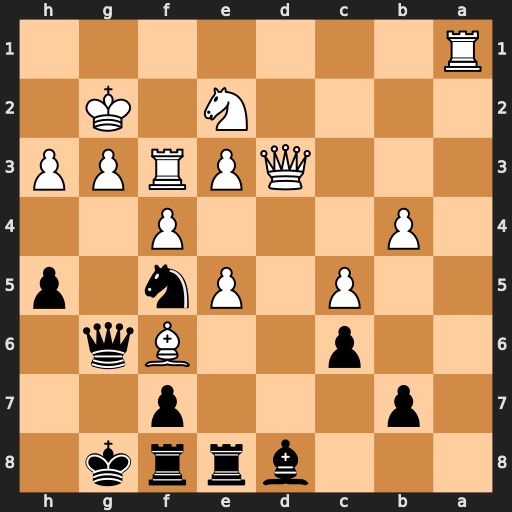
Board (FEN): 3brrk1/1p3p2/2p2Bq1/2P1Pn1p/1P3P2/3QPRPP/4N1K1/R7
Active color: b
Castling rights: -
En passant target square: -
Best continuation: Nh4+ Bxh4 Qxd3